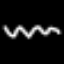
Label: squiggle